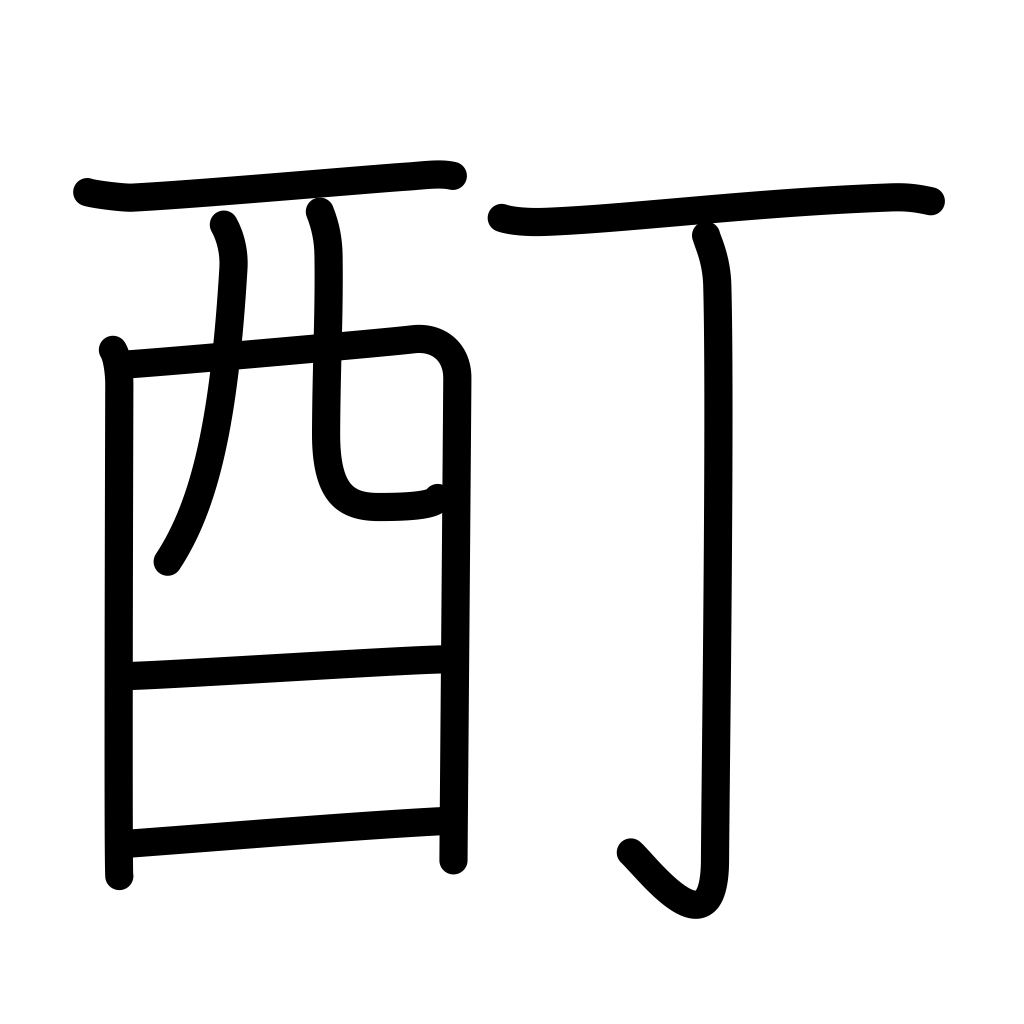
Meaning: intoxication